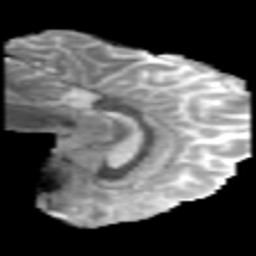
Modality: MD
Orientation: sagittal
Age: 32
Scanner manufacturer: philips
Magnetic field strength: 3 T
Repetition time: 8.6 s
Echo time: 0.127 s